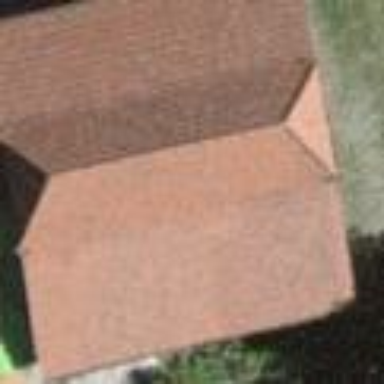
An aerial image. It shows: Simple house.